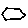
Label: hexagon